Question: I can get only the currently ongoing quiz. How to display the exact time only until the next quiz?

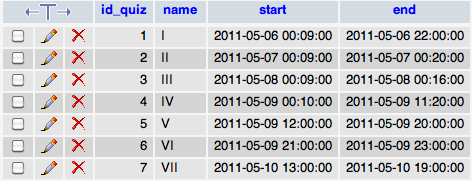
Answer: I don't know, whether I got your question right: "I can get only the currently ongoing quiz." Does that mean, you have the ID of the currently ongoing quiz or that you can determine this quiz by comparing its start and end with the current time?
In first case, you can do:
'''
SELECT *, TIMEDIFF(b.start, a.end)
FROM <table> AS a
LEFT JOIN <table> AS b ON b.id_quiz <> a.id_quiz AND b.start > a.end
WHERE a.id_quiz = <current quiz id>
ORDER BY b.start ASC
LIMIT 1
'''
In second case, it's even easier:
'''
SELECT *, TIMEDIFF(x.start, NOW())
FROM <table> AS x
WHERE x.start > NOW()
ORDER BY x.start ASC
LIMIT 1
'''